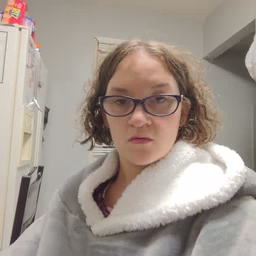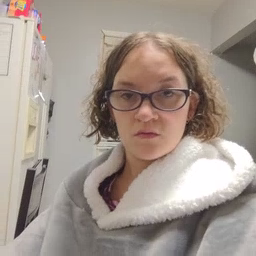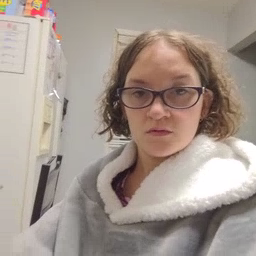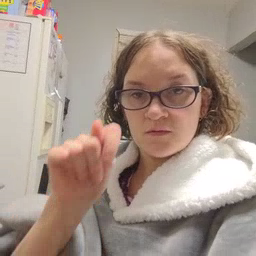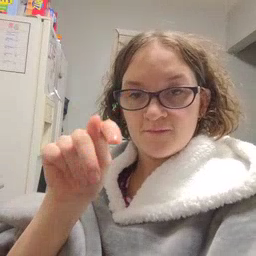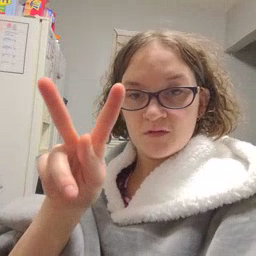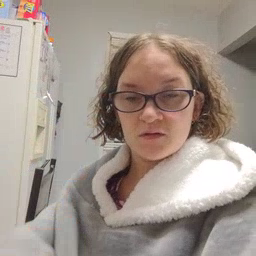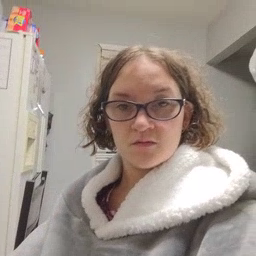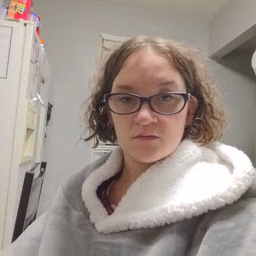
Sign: TV